Interaction volume radius: 5 \u00c5
Interaction volume height: 35 \u00c5
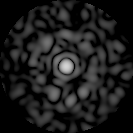
Disorder parameter: 0.8002